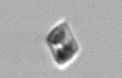
Label: Bacillariophyceae_morphotype1